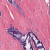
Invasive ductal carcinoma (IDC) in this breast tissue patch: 1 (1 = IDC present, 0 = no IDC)